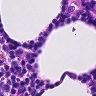
Metastatic tissue present: no